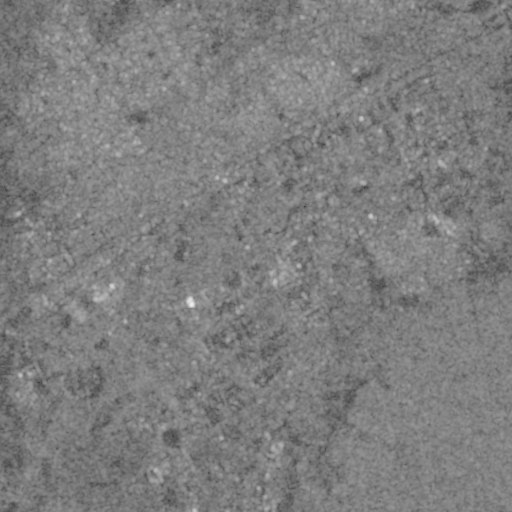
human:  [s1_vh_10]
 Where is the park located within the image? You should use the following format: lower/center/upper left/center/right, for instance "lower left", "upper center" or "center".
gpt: The park is located in the upper center of the image.
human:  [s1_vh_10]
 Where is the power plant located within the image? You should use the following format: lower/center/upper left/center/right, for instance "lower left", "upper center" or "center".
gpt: The power plant is located in the center left of the image.
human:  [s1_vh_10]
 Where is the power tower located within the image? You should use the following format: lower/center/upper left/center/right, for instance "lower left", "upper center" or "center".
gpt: There is no power tower in the image.

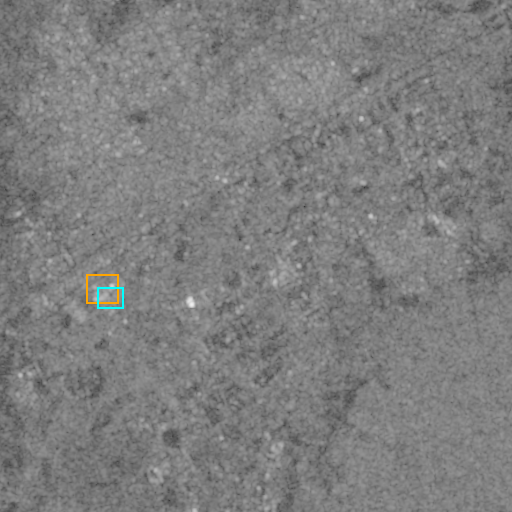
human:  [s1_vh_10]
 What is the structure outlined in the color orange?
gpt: The structure outlined in orange is a power plant.
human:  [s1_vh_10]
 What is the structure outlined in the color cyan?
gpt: The structure outlined in cyan is a power substation.
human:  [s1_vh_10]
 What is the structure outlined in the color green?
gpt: There is no green outline.